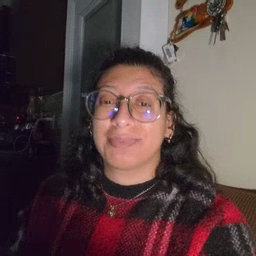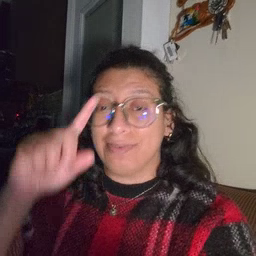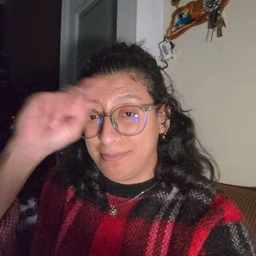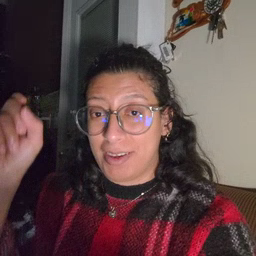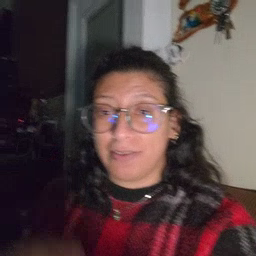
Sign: because